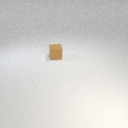
small brown rubber cube